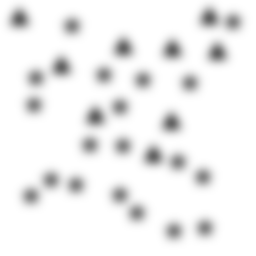
Squares: 0
Triangles: 9
Stars: 19
Total shapes: 28